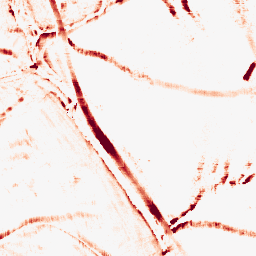
Category: morphological
Decomposition family: morphological_square
Decomposition parameters: operation: opening
size: 10
Upsampling method: regularized
Upsampling parameters: scale: 2
lambda_reg: 0.01
Upsampling scale: 2